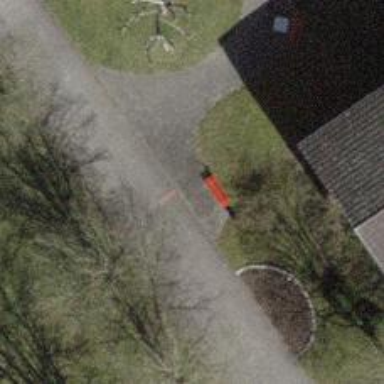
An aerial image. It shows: Bench for seating.